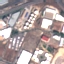
Label: Industrial